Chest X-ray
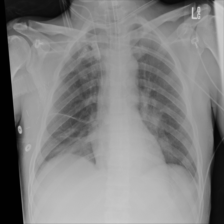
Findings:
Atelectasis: positive
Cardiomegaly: negative
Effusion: positive
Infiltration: positive
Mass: negative
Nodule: negative
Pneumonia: negative
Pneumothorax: negative
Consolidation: negative
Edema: negative
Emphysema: negative
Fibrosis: negative
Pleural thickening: negative
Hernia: negative